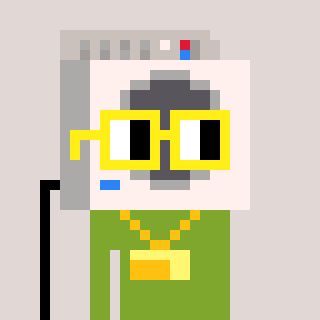
a pixel art character with square yellow glasses, a washing machine-shaped head and a slimegreen-colored body on a warm background